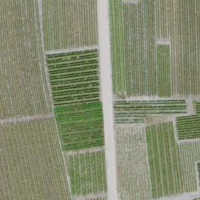
EUNIS habitat code: 40
Species observed at this site:
Monticola solitarius